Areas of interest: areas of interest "Science and Technology Museum"
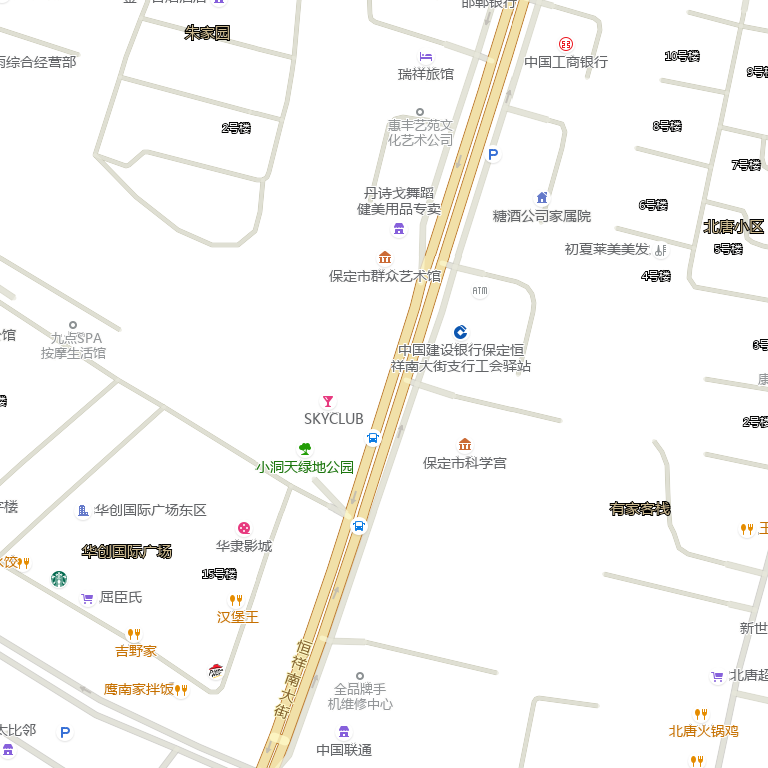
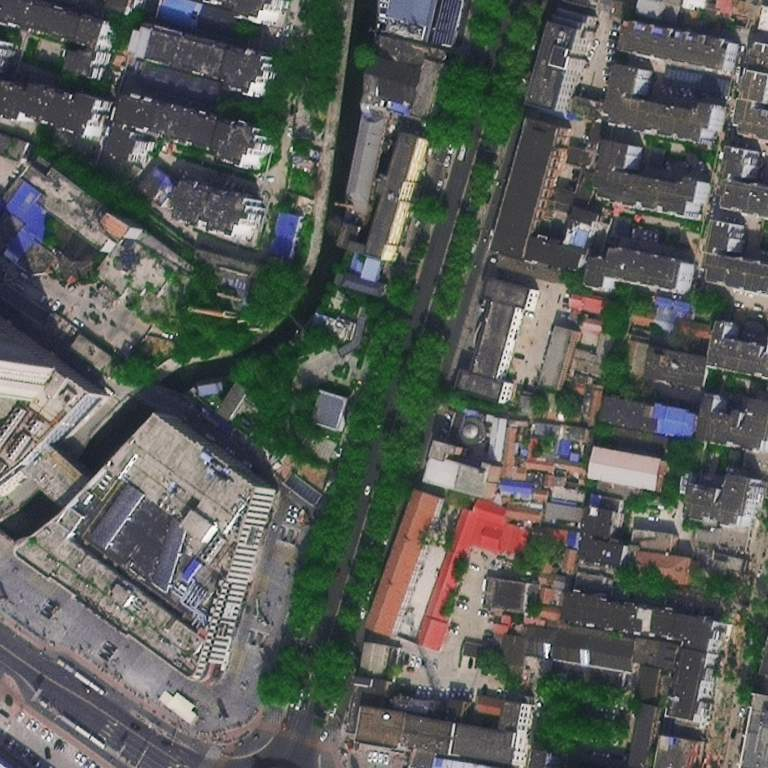